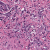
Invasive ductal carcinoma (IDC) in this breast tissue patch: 1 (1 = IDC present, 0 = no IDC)